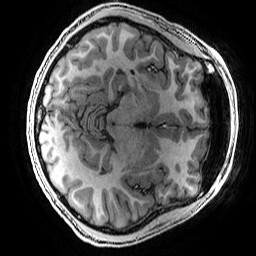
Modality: T1w
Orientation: axial
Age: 16
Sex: male
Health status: ill
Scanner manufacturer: ge
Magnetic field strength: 3 T
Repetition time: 0.007664 s
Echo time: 0.00342 s